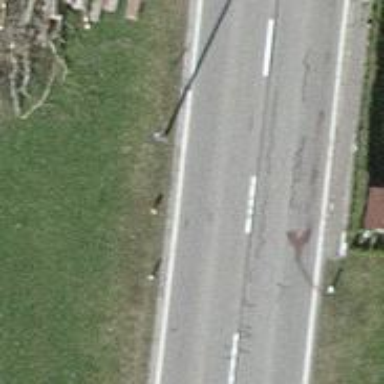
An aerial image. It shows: Termination pole used for power distribution.